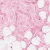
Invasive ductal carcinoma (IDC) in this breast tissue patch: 0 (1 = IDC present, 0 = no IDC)